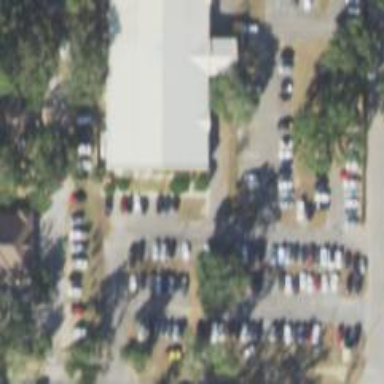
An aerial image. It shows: Parking space.